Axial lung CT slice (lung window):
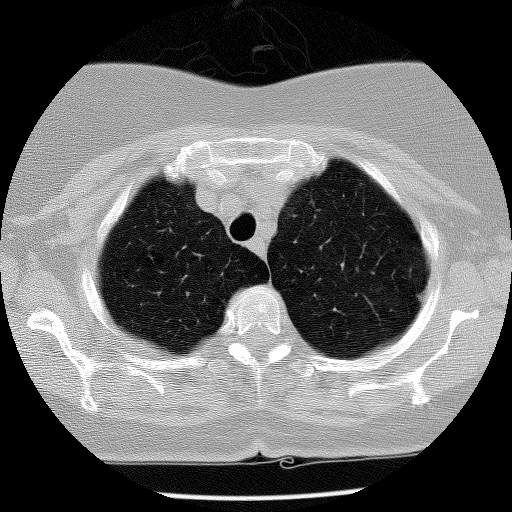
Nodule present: no